Question: In my app I have a table view. in each cell of the table view there has to be a button that should be linked to an object in a separate array. In the story board I have set the button's tag to number 6 (for configuration purposes when populating the table).
Now, in order to distinguish between the buttons that are added, in 'tableview:cellForRowAtIndexPath', i change the tagging of the button like this:
'''
[(UIButton*)[cell viewWithTag:6] setTag:1000+indexPath.row];
'''
Therefore, when a button is clicked I subtract by 1000 and know the index to which it should point in an array. The problem is when I do this tagging, only a couple of buttons get tagged and the others appear as null in code (but they do appear when I run the app).
Why is this happening? Is there a way to reference a set of buttons in a cell to an array?
Note: I'm doing this not for the sake of selecting a table cell, I know I can implement that. But I have more than one button in a cell.
Here is a picture of the debugger. The PRE means before tagging and "added" after tagging a button in a cell. As you can see, the first 5 get tagged and the others start appearing as null. Note that all of those buttons are in the same section of the table.

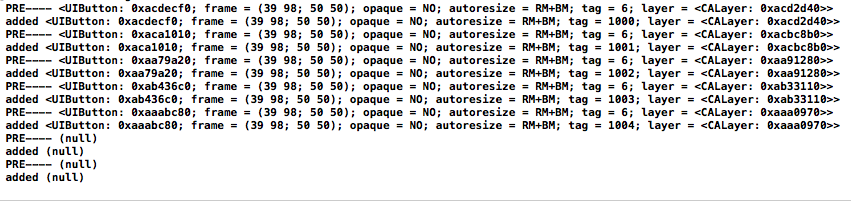
Answer: Your problem is because of the cell reuse
You add the button tag to be 6 in your nib file or storyboard, and so when the table create a new cell it sets the button tag to be 6. Then you are able to get that cell by using
'''
[cell viewWithTag:6]
'''
This will work fine for the first 5 rows (or the first rows displayed before you need to scroll the table).
After you scroll the table the table then will get an that is no longer displayed to change its properties however that you have already changed the tag of the button in that cell and so you will not be able to get the button with tag 6 as the button now has tag (1000 + x) which you have previously set that
Create class for that cell and add an 'IBOutlet' for that button so you can access that cell with the 'IBOutlet' like this
'''
cell.button
'''
Then once you have the button then you can set the tag easily
'''
cell.button.tag = indexPath.row;
'''